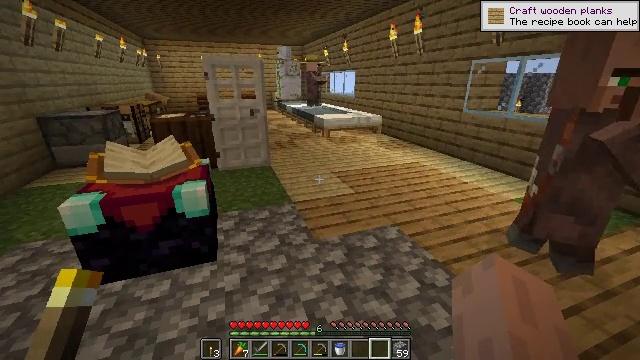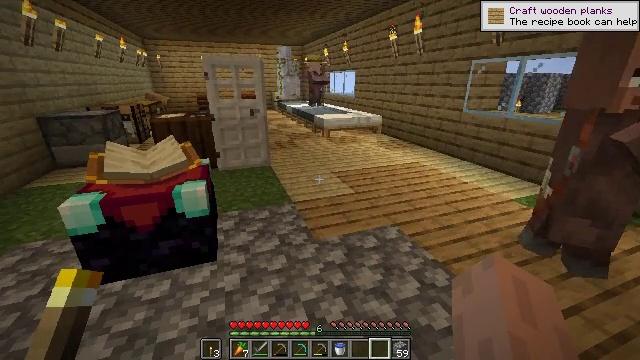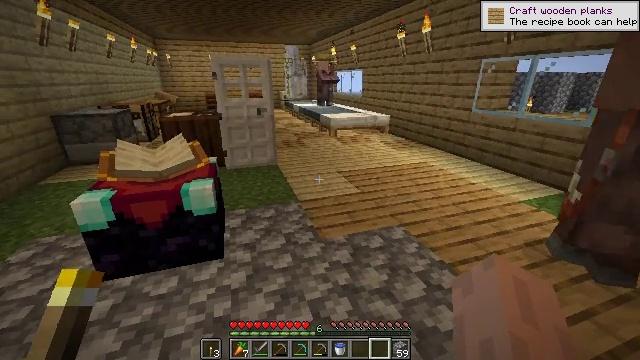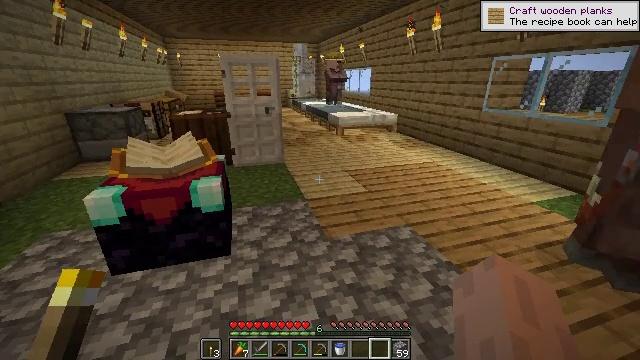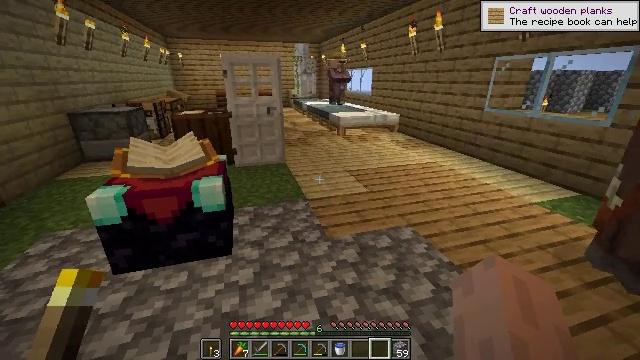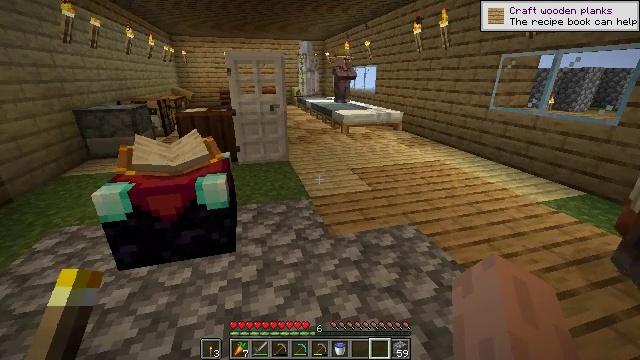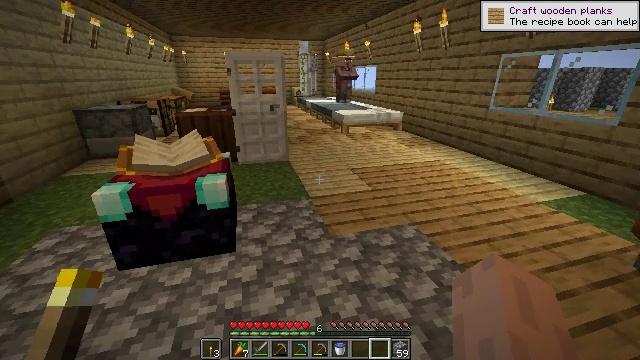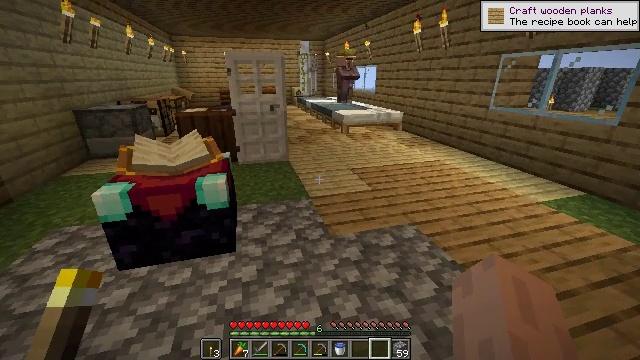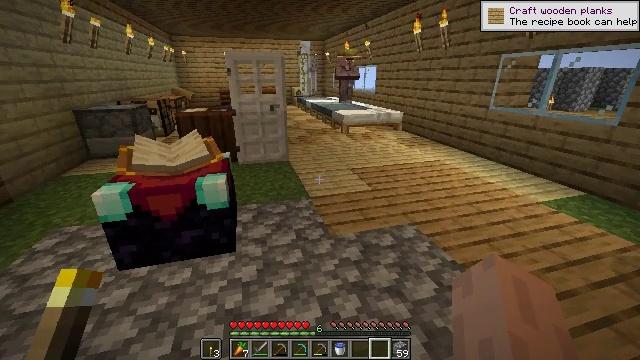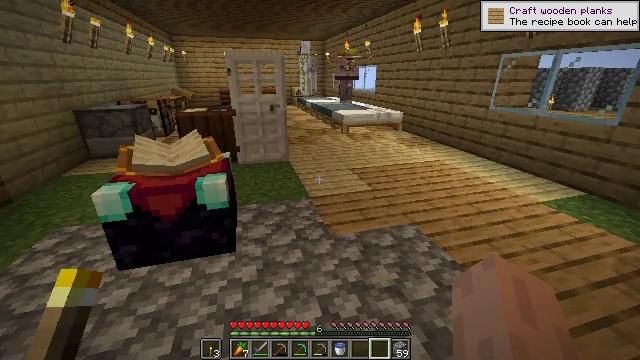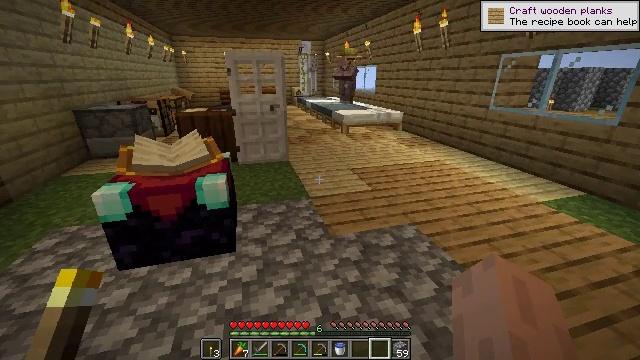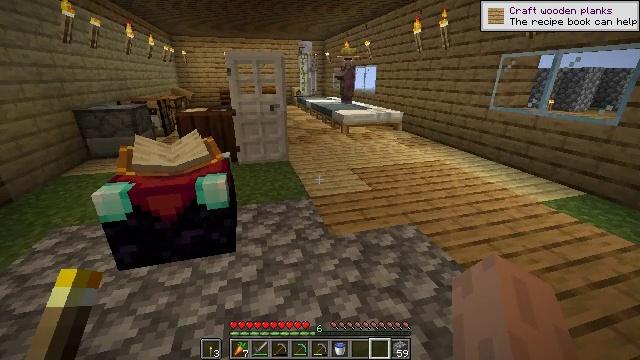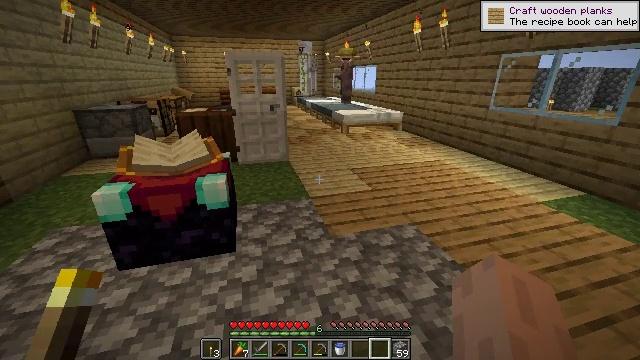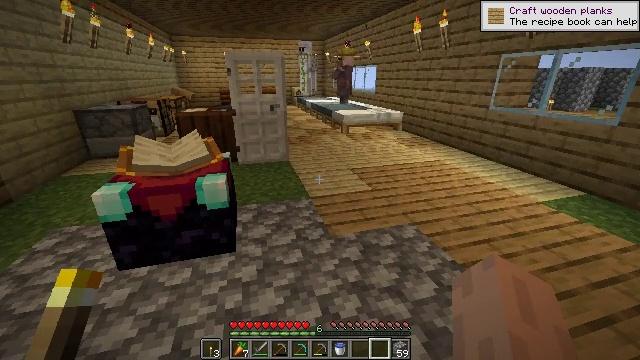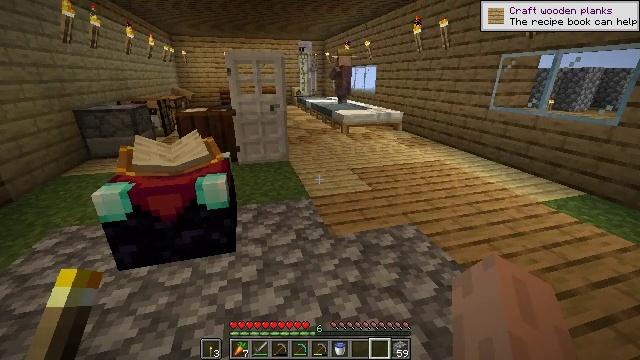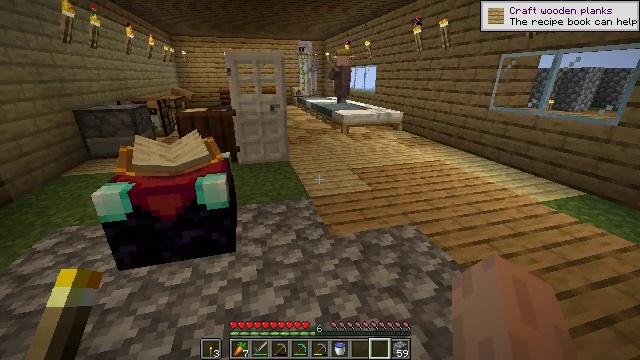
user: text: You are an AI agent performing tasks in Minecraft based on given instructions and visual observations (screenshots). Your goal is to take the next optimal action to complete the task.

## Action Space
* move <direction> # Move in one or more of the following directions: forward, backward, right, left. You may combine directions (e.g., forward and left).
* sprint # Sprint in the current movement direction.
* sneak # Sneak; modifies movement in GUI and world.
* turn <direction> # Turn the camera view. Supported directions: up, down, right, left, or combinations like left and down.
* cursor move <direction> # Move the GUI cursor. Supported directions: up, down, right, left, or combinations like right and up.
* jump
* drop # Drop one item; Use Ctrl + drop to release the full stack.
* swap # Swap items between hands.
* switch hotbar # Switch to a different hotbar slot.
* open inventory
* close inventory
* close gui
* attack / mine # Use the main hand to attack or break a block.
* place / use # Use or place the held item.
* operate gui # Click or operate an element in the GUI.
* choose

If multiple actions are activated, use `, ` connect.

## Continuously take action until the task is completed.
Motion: motion action
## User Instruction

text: Craft a powerful diamond sword.
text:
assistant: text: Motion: no_op
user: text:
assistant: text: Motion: turn left
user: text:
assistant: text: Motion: turn left
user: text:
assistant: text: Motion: no_op
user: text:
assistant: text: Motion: no_op
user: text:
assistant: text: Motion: no_op
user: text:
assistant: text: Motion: no_op
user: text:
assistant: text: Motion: no_op
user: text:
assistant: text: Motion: no_op
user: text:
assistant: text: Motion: no_op
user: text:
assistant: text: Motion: no_op
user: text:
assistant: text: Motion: no_op
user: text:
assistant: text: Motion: no_op
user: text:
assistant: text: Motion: no_op
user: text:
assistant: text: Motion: no_op
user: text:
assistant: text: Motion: no_op
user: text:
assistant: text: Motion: no_op
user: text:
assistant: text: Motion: no_op
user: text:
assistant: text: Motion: no_op
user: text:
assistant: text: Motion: no_op
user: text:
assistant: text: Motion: no_op
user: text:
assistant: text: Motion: no_op
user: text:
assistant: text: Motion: no_op
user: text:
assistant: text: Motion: no_op
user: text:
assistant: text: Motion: no_op
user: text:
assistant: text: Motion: no_op
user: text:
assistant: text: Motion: no_op
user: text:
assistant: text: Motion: no_op
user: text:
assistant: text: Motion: no_op
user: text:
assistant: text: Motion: no_op